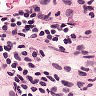
Metastatic tissue present: no